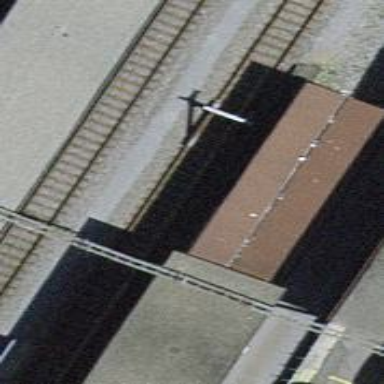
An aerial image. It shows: View of roof of building.